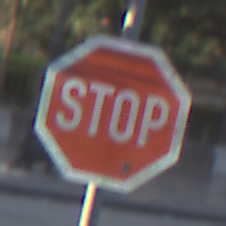
Verkehrszeichen: Stop
Umgebung: Outdoor, Urban
Tageszeit: SunriseSunset
Wetter: PartlyCloudy
Licht: Natural
Jahreszeit: NotSpecified
Kontrast: LowContrast